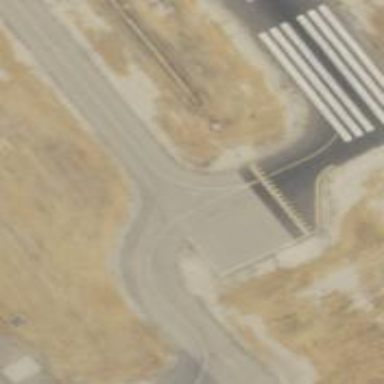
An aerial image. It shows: View of taxiway at the airport.